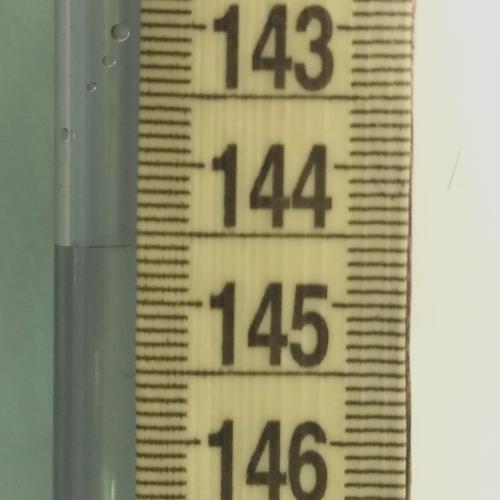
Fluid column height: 144.6 cm